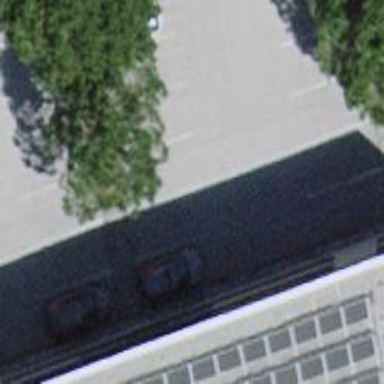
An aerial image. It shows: Asphalt parking aisle designated as service road.